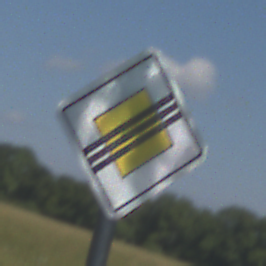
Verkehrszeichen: EndeVorfahrtsstrasse
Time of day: Midday
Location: Outdoor (Nature)
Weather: Clear
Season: NotSpecified
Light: Natural